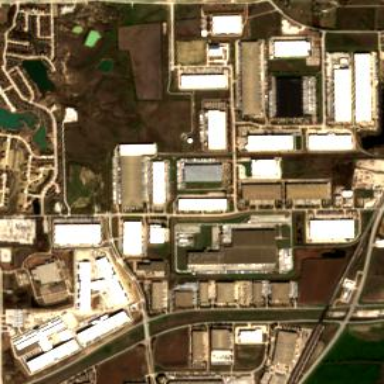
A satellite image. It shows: Industrial area.